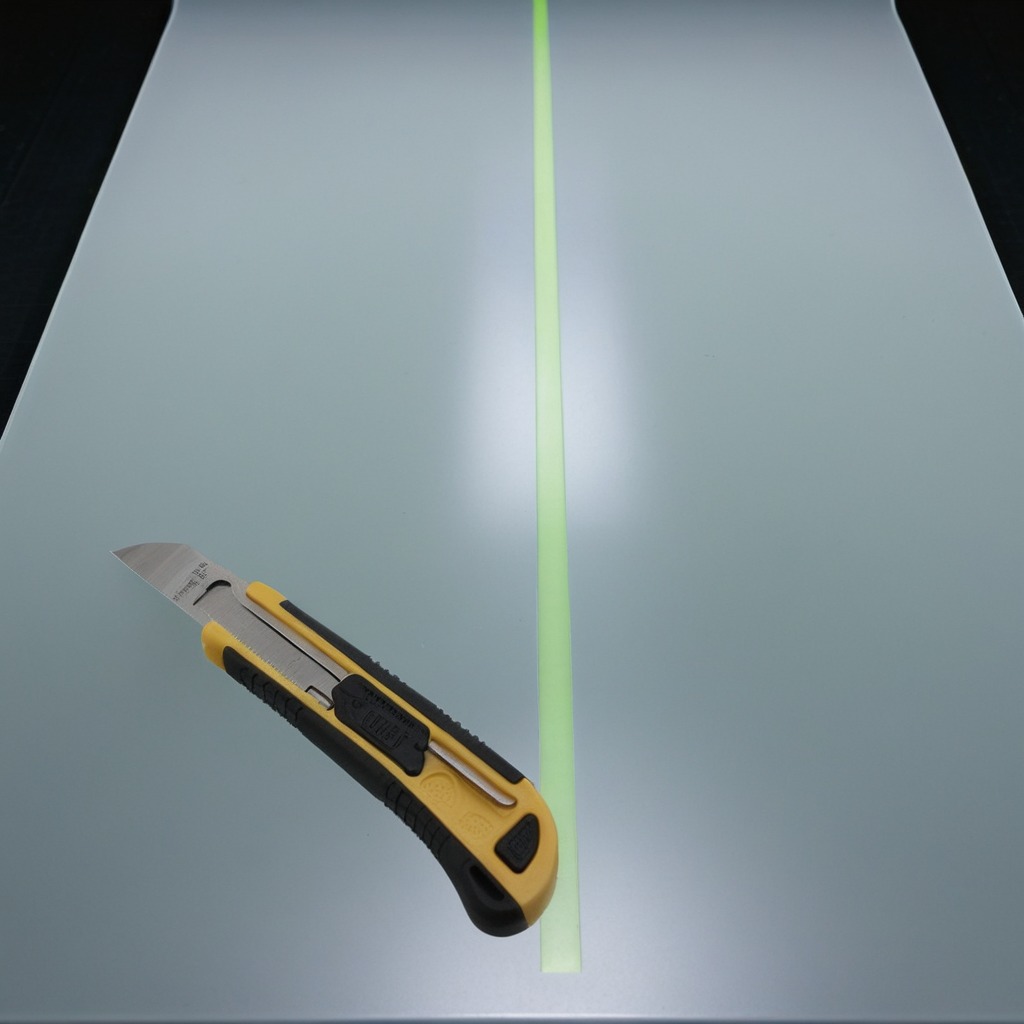
A utility knife is lying on the table.